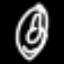
Label: donut